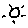
Label: sun